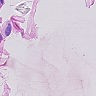
Metastatic tissue present: no